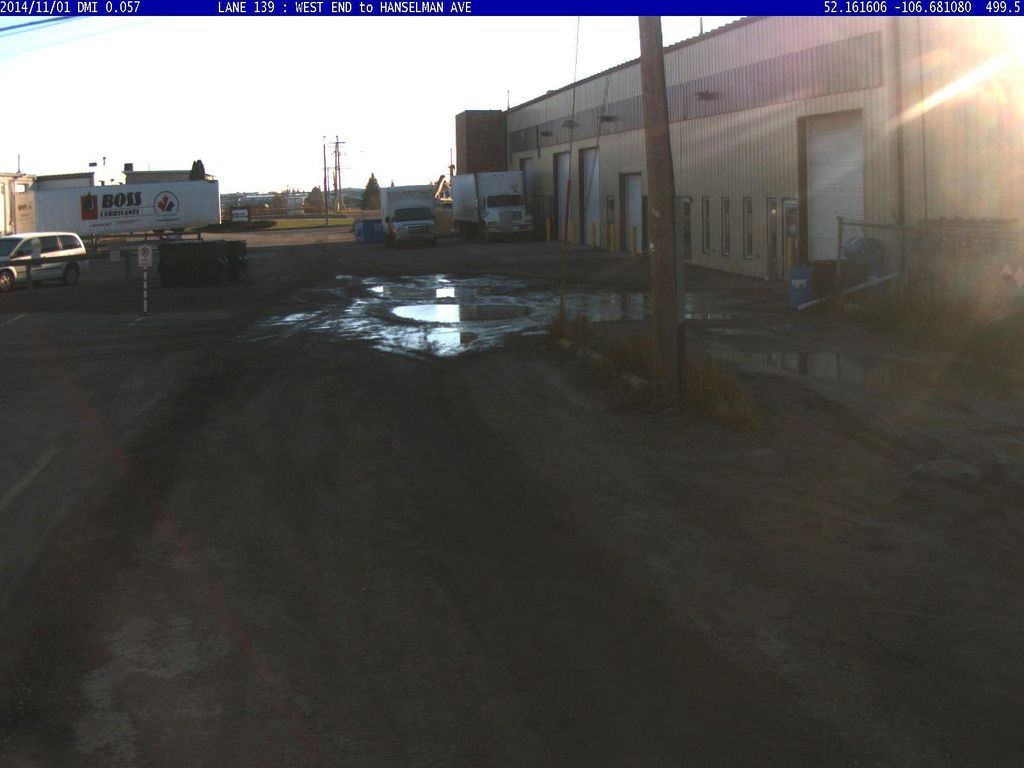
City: saskatoon